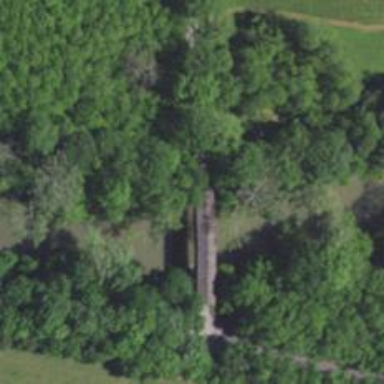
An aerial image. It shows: Covered bridge over tertiary road.